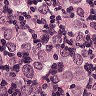
Metastatic tissue present: yes